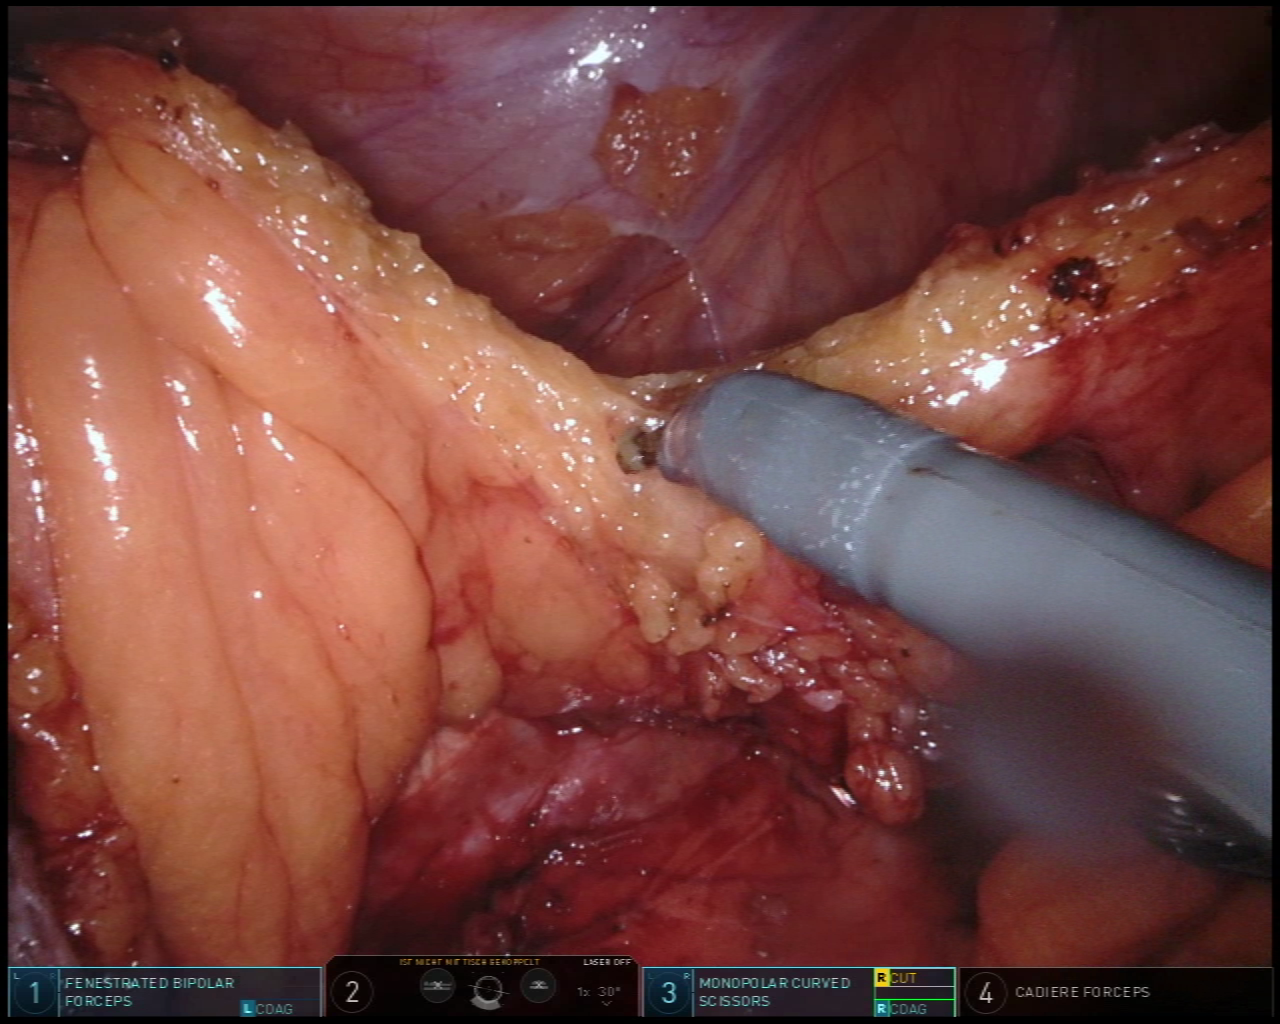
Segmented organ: ureter
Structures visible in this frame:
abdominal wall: yes
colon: no
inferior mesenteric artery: no
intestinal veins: no
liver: no
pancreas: no
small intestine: no
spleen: no
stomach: no
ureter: yes
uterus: no
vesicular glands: no